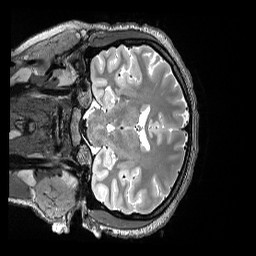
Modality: T2w
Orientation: coronal